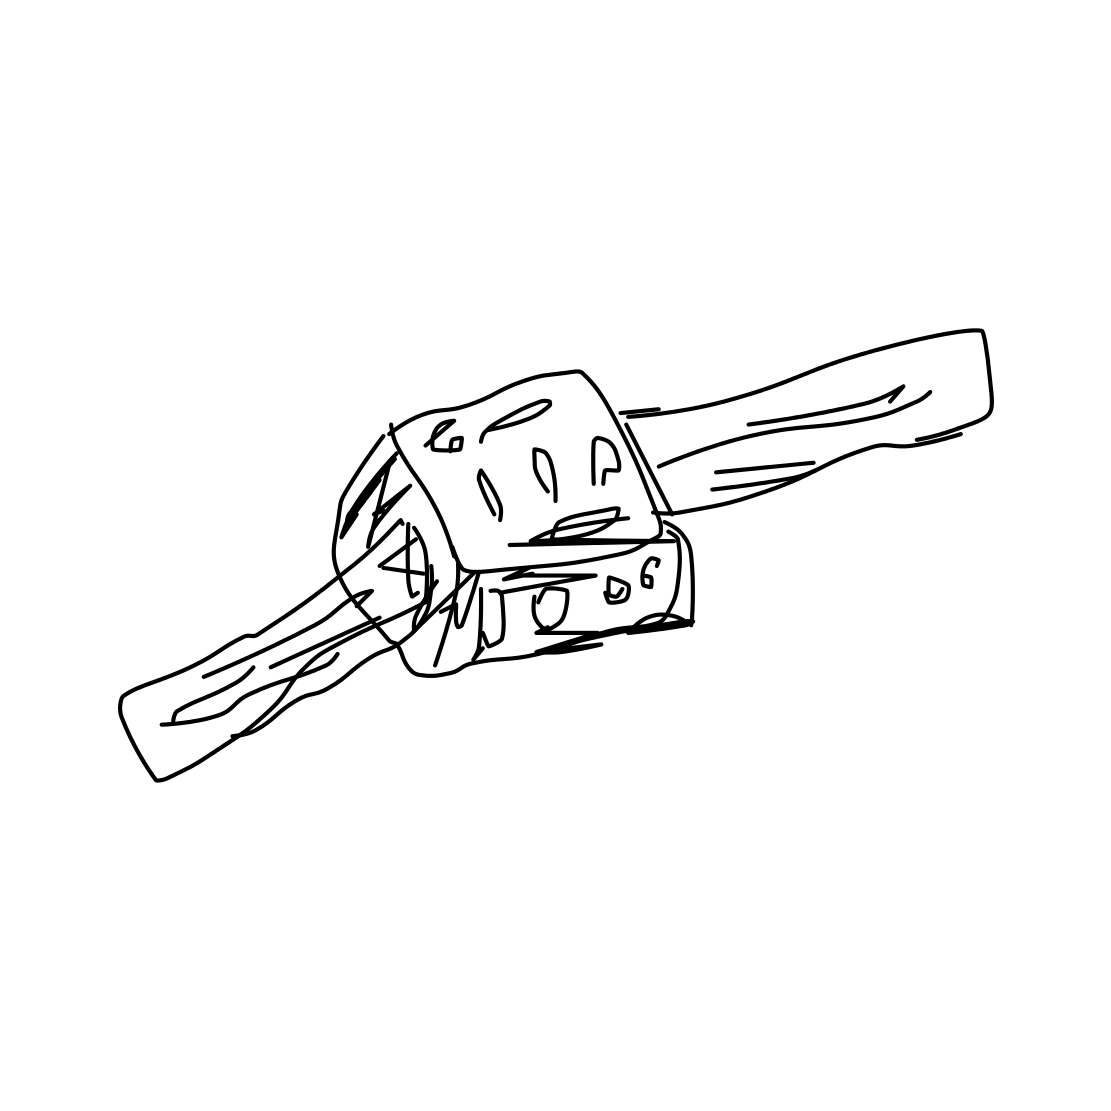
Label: satellite